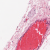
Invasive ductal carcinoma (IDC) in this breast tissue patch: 0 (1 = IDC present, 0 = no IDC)